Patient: sex M, age 37
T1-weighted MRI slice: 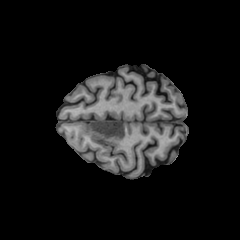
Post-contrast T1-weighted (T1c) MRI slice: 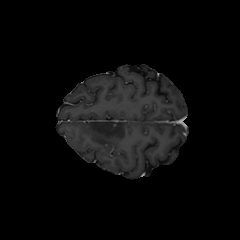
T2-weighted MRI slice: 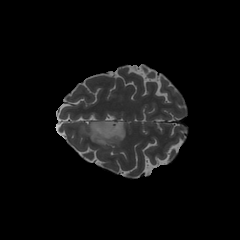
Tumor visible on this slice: yes
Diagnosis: Astrocytoma, IDH-mutant
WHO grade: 2